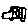
Label: car